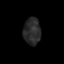
Tissue: skin
Cell type: Others
Senescence score: 0.6895
Nuclear area (px): 455
Mean DAPI intensity: 41.167